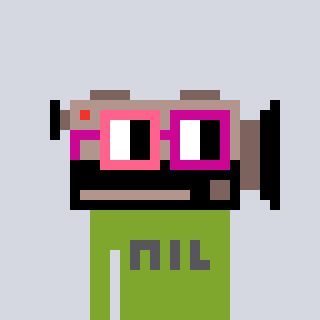
a pixel art character with square pink and red glasses, a camcorder-shaped head and a slimegreen-colored body on a cool background